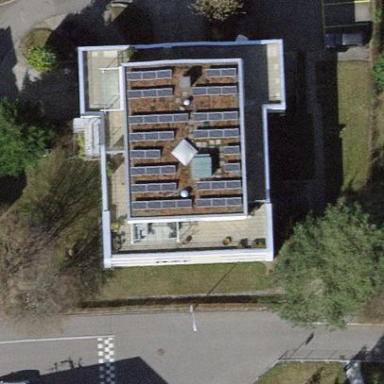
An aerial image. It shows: Flat-roofed residential building.